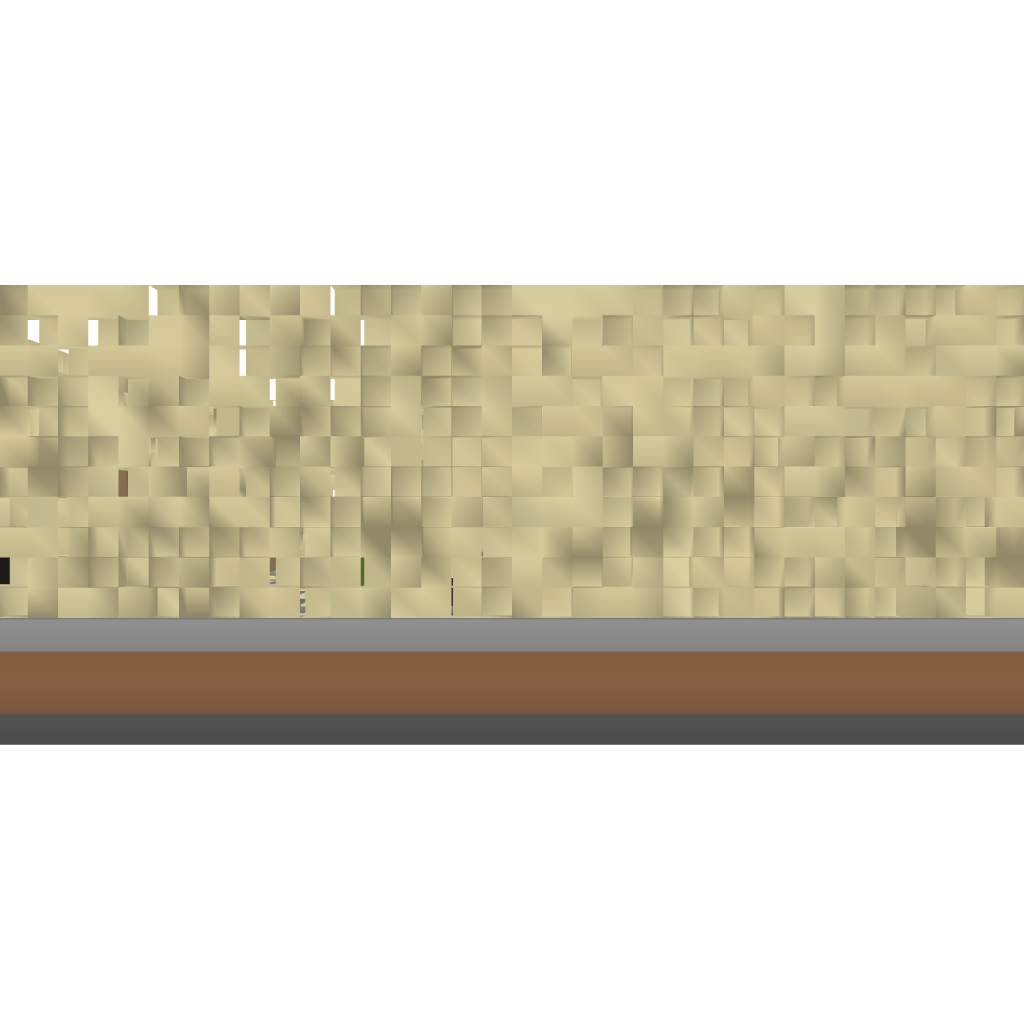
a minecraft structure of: SandArena v1